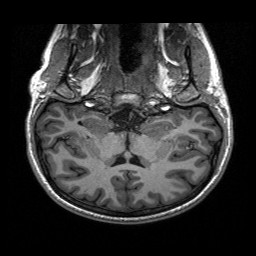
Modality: T1w
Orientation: sagittal
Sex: female
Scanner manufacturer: siemens
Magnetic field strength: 3 T
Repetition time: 2.3 s
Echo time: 0.00197 s